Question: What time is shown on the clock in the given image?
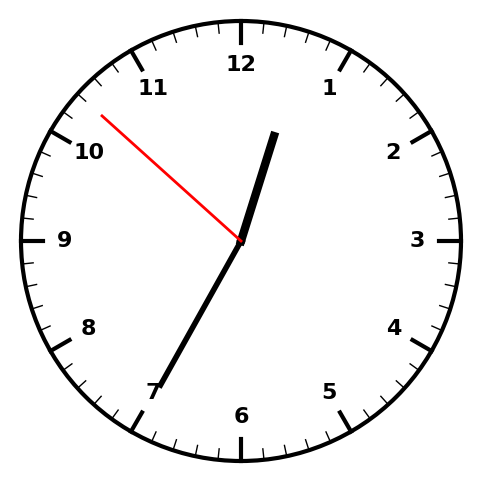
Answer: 12:34:52